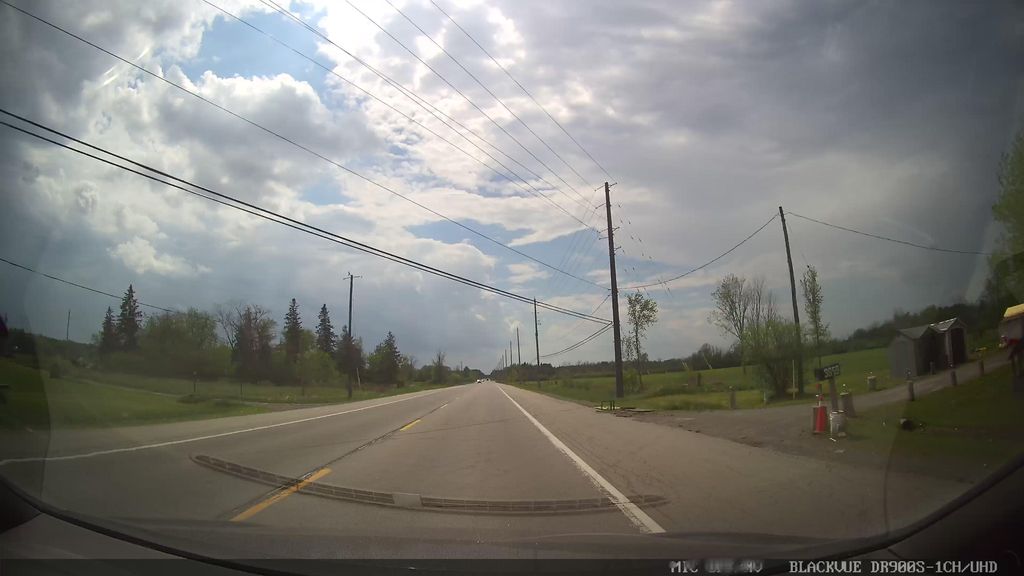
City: ottawa-gatineau